Question: quite new to working with both api's and javascript. I'm trying to console.log out the amount of times a friend of mine has died in rust, but all items are named "name:" An img of what I mean:

I'm using axios to call the api, here's the code:
'''
var statsApi = 'http://api.steampowered.com/ISteamUserStats/GetUserStatsForGame/v0002/?';
var statsAppId = 'appid='+252490+'&'
var statsSteamApiKey = 'key='+process.env.STEAM_API+'&';
var statsUserArg = 'steamid='+userID;
var steamStatsApi = statsApi + statsAppId + statsSteamApiKey + statsUserArg;
axios
.get(steamStatsApi)
.then((res) =>{
message.channel.send("AAAA");
// console.log(res['data']['playerstats']['stats']['name' == 'deaths']);
for(re in res['data']['playerstats']['stats']) {
if(re['name'] === 'deaths') {
console.log('test');
console.log(re['value']);
}
else {
console.log('Fel');
}
}
})
.catch((err) => {
console.error('Error:', err);
})
'''
Again if anyone knows how to get the amount of 'deaths' I'd be super grateful.
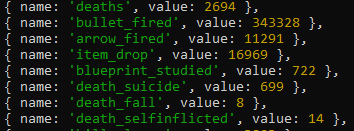
Answer: Turns out it was quite easy, if anyone has this problem just use the following code which I am about to provide:
'''
var index = -1;
for(var i = 0; i < Object.keys(res['data']['playerstats']['stats']).length; i++) {
if(res['data']['playerstats']['stats'][i]['name'] === 'deaths') {
index = i;
var userDeaths = res['data']['playerstats']['stats'][index]['value'];
break;
}
}
'''
What this does is that it loops trough every object named "name:" until it finds 'deaths' in one of them. I change i to that and now i'm able to print out the value which i'm looking for.